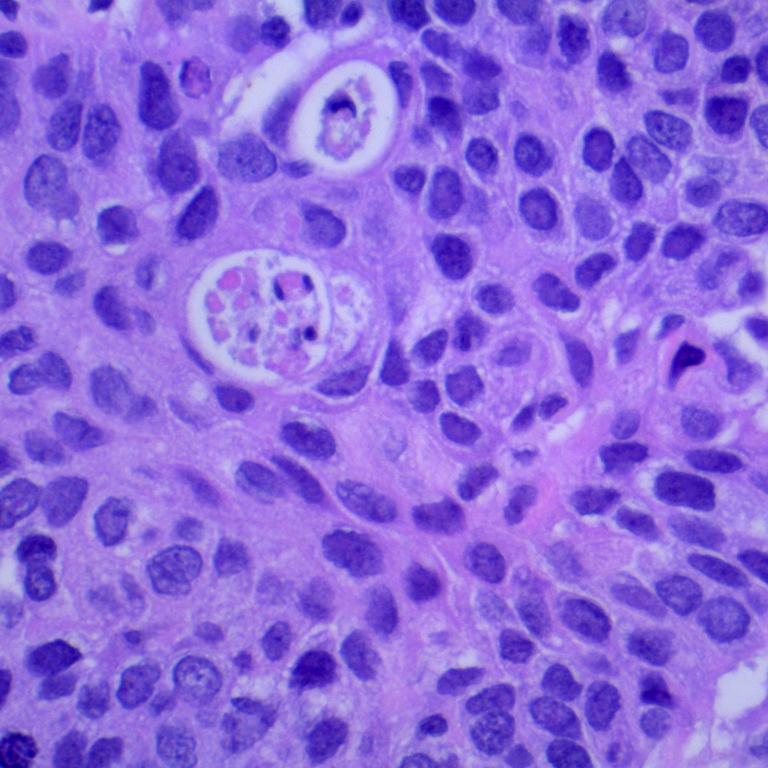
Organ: lung
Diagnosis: squamous carcinomas